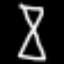
Label: hourglass